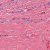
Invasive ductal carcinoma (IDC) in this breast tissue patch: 1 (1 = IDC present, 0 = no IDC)